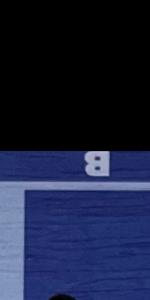
Label: Empty